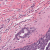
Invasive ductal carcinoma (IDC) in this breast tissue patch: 1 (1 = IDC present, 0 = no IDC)